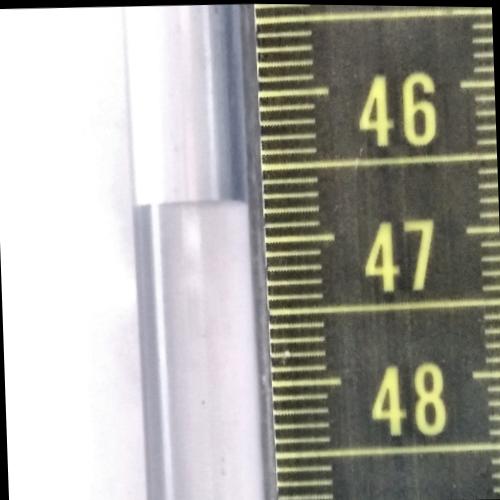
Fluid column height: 46.7 cm